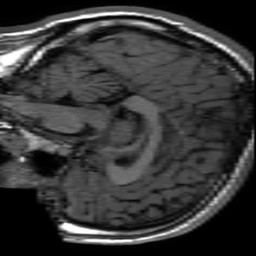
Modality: inplaneT1
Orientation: sagittal
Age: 20
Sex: male
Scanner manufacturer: ge
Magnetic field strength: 3 T
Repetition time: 2.297 s
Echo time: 0.02273 s